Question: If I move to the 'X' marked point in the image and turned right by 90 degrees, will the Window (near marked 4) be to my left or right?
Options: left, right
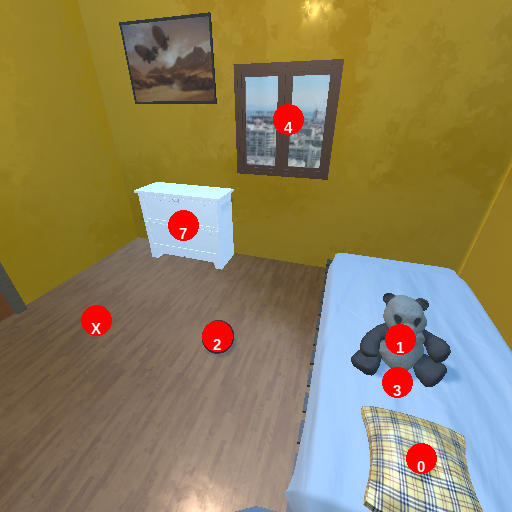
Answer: left